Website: bh-photo
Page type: receipt
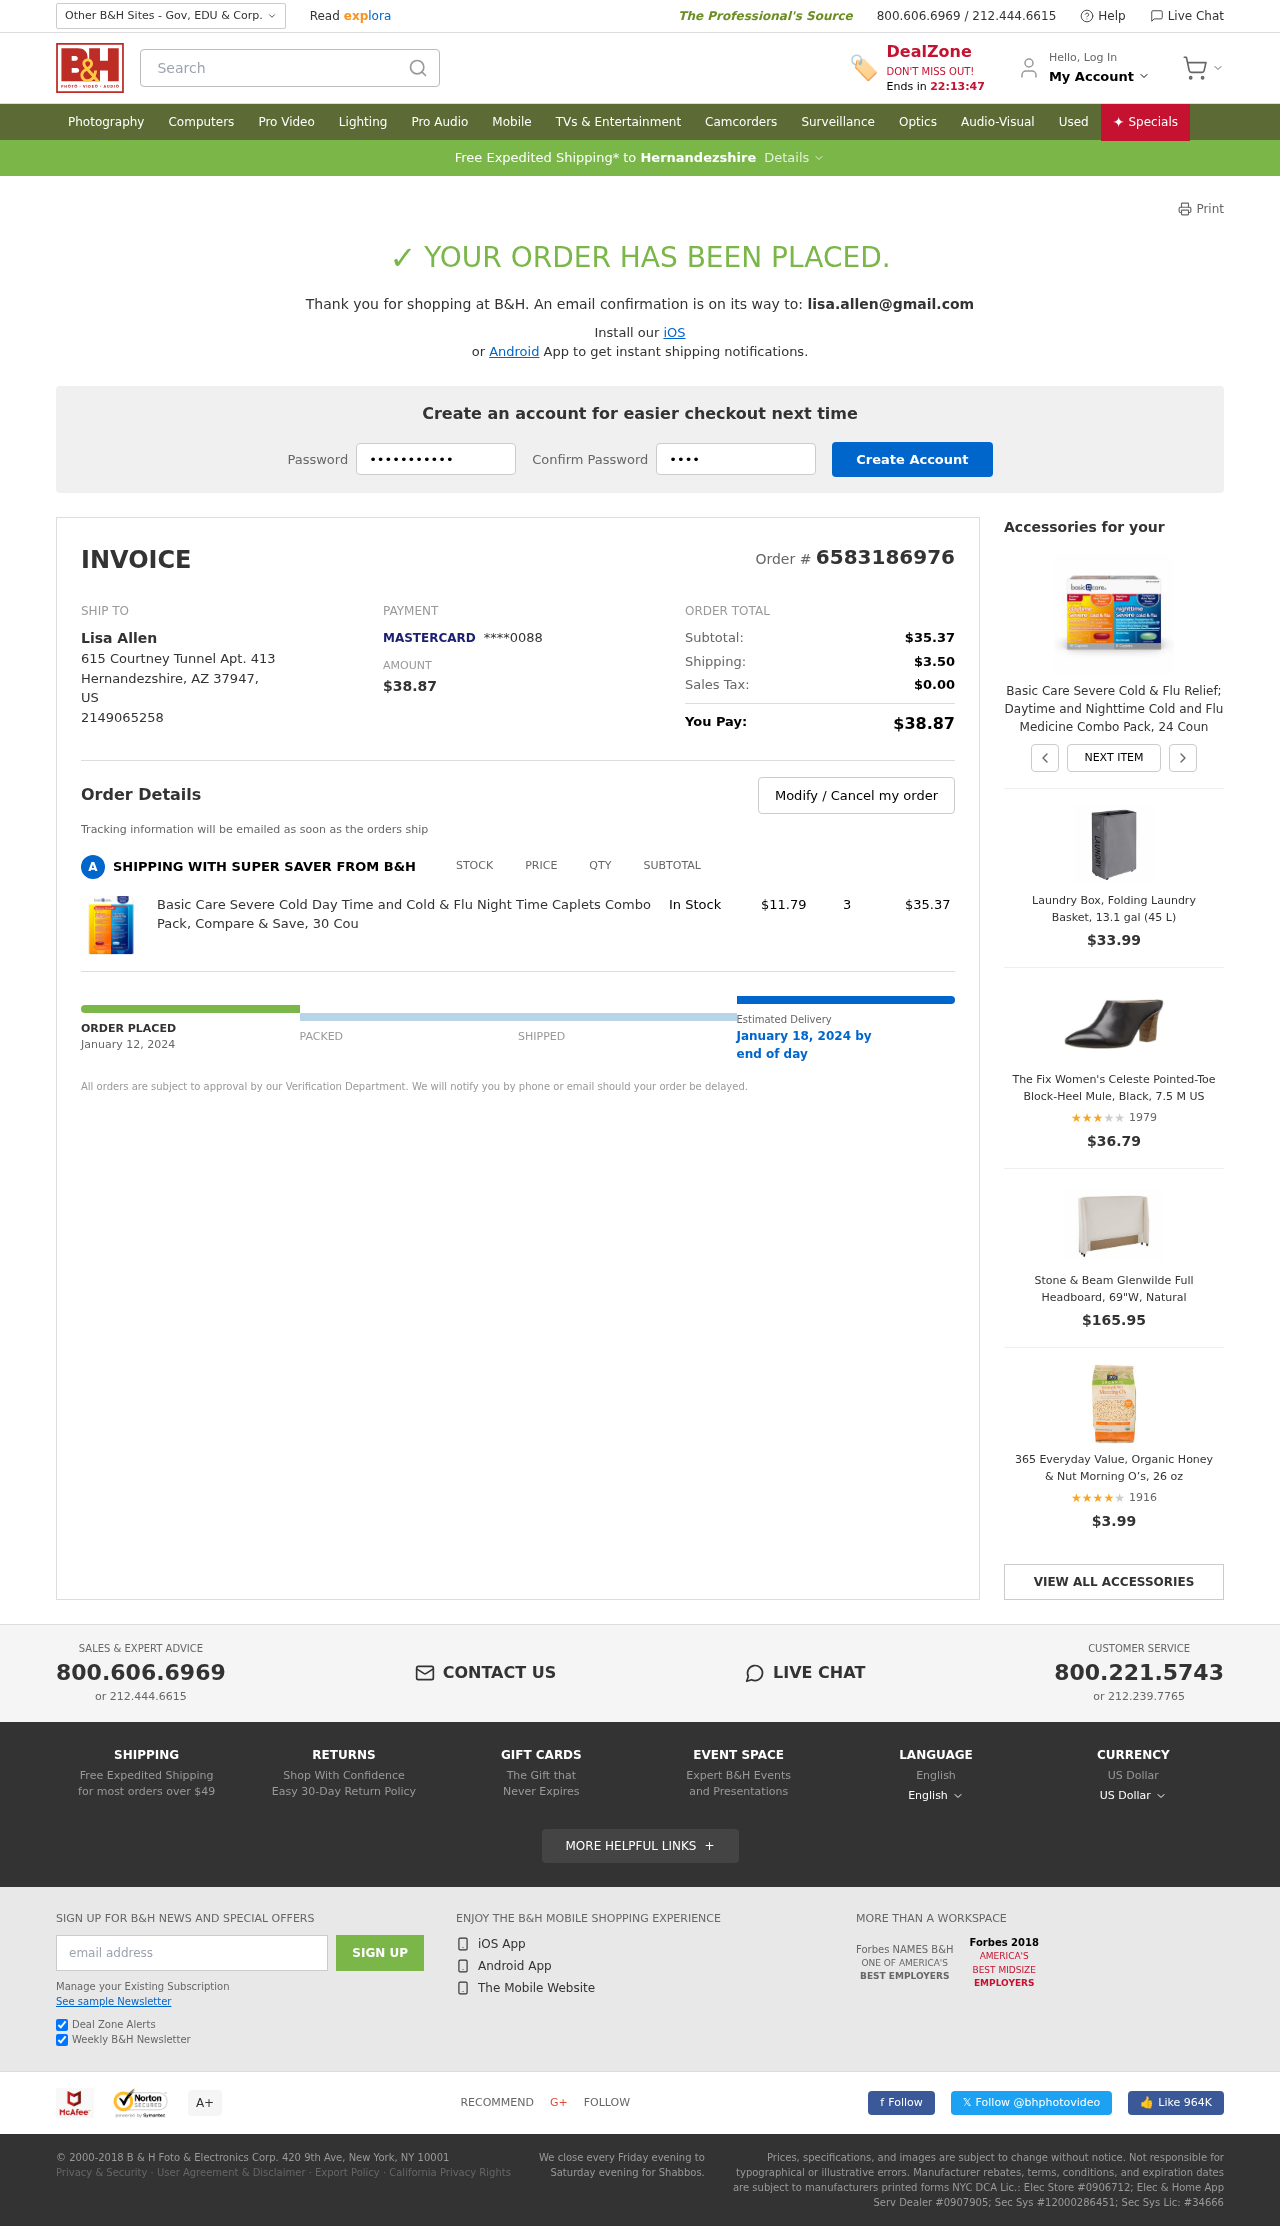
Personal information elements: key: PII_CARD_LAST4
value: ****0088
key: PII_CARD_TYPE
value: MASTERCARD
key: PII_CITY
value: Hernandezshire
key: PII_COUNTRY_CODE
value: US
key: PII_EMAIL
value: lisa.allen@gmail.com
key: PII_FULLNAME
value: Lisa Allen
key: PII_PHONE
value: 2149065258
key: PII_POSTCODE
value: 37947
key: PII_STATE_ABBR
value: AZ
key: PII_STREET
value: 615 Courtney Tunnel Apt. 413
Product elements: key: PRODUCT1_NAME
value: Basic Care Severe Cold Day Time and Cold & Flu Night Time Caplets Combo Pack, Compare & Save, 30 Cou
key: PRODUCT1_PRICE
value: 11.79
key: PRODUCT1_QUANTITY
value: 3
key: PRODUCT2_NAME
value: Basic Care Severe Cold & Flu Relief; Daytime and Nighttime Cold and Flu Medicine Combo Pack, 24 Coun
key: PRODUCT3_NAME
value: Laundry Box, Folding Laundry Basket, 13.1 gal (45 L)
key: PRODUCT3_PRICE
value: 33.99
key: PRODUCT4_NAME
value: The Fix Women's Celeste Pointed-Toe Block-Heel Mule, Black, 7.5 M US
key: PRODUCT4_NUM_RATINGS
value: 1979
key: PRODUCT4_PRICE
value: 36.79
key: PRODUCT4_RATING
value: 3.3
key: PRODUCT5_NAME
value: Stone & Beam Glenwilde Full Headboard, 69"W, Natural
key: PRODUCT5_PRICE
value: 165.95
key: PRODUCT6_NAME
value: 365 Everyday Value, Organic Honey & Nut Morning O’s, 26 oz
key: PRODUCT6_NUM_RATINGS
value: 1916
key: PRODUCT6_PRICE
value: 3.99
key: PRODUCT6_RATING
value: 4
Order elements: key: ORDER_ID
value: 6583186976
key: ORDER_TOTAL
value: $38.87
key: ORDER_SUBTOTAL
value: $35.37
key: ORDER_SHIPPING_COST
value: $3.50
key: ORDER_TAX
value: $0.00
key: ORDER_DATE
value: January 12, 2024
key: ORDER_DELIVERY_DATE
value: January 18, 2024 by
Search elements: key: HEADER_SEARCH
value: Search